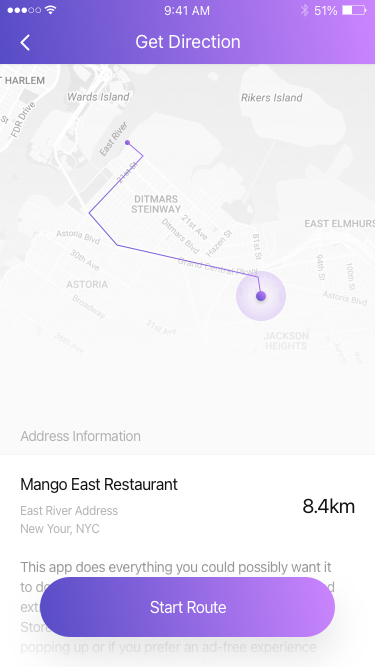
Text in this UI design:
This app does everything you could possibly want it to do and not only that, it is beautifully designed and extremely intuitive to use. Download it from the App Store for FREE if you don’t mind some adverts popping up or if you prefer an ad-free experience then you can down load the ad-free version for 99p.
Mango East Restaurant
8.4km
East River Address New Your, NYC
Address Information
Start Route
Get Direction